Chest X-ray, AP view. Patient: 42 years old, sex M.
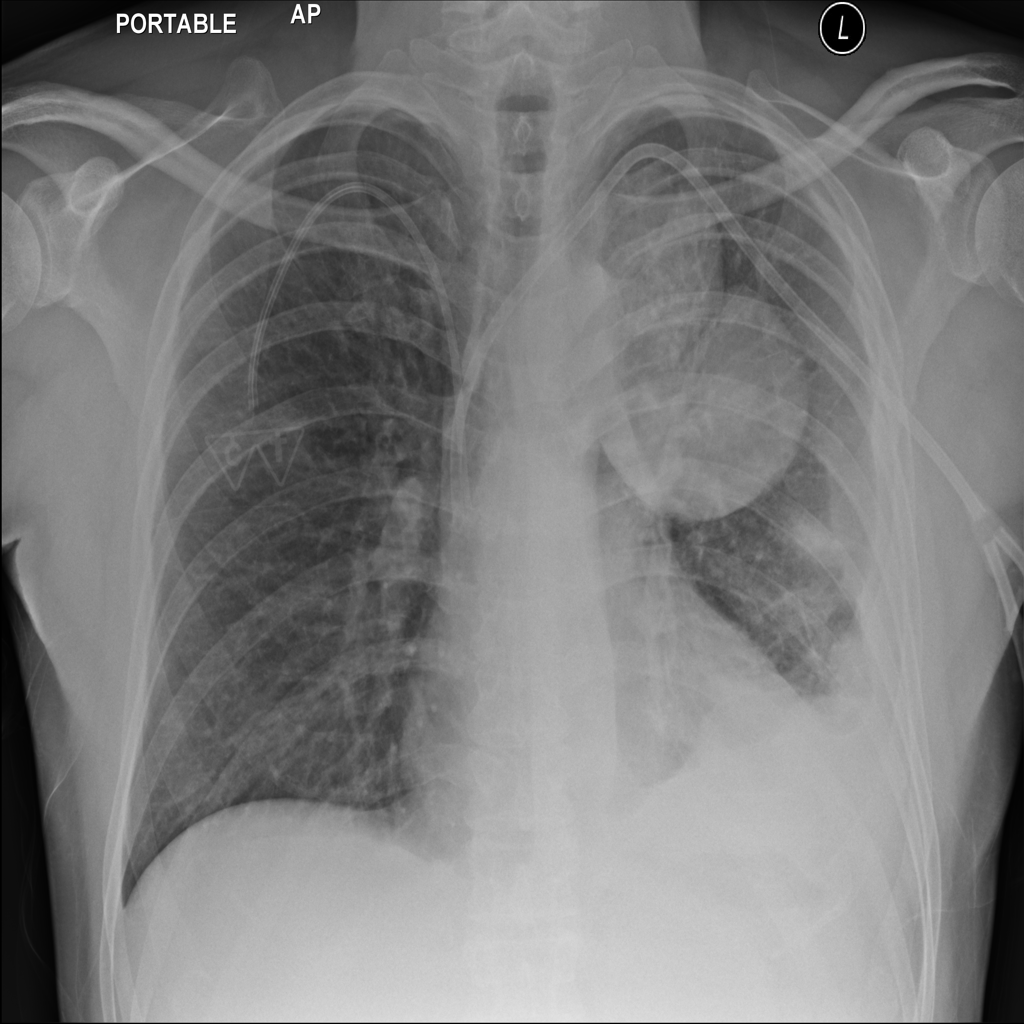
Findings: Mass